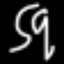
Label: squiggle